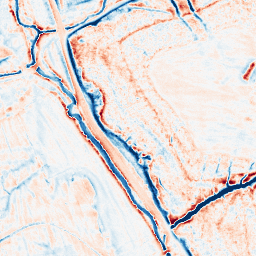
Category: edge_preserving
Decomposition family: anisotropic_diffusion
Decomposition parameters: iterations: 50
kappa: 100
gamma: 0.1
Upsampling method: bspline
Upsampling parameters: scale: 4
Upsampling scale: 4